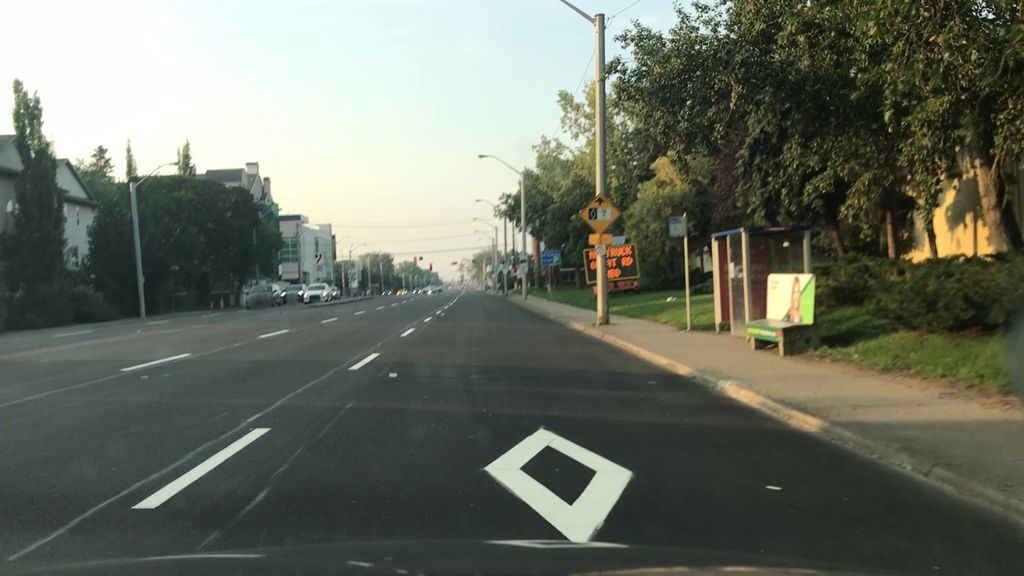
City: edmonton